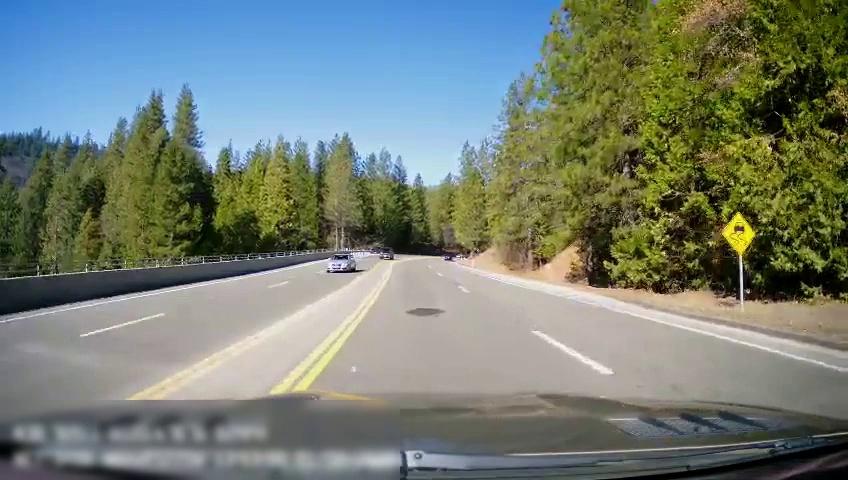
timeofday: Day
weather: Sunny
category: Drivable Space
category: Vehicles | SUV
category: Vehicles | Car
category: Vehicles | Car
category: Lanes | Current Lane
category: Lanes | Alternate Lane
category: Lanes | Current Lane
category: Lanes | Alternate Lane
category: Lanes | Opposite Lane
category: Lanes | Opposite Lane
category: Lanes | Opposite Lane
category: Lanes | Opposite Lane
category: Traffic | Signs